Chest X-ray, PA view. Patient: 74 years old, sex F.
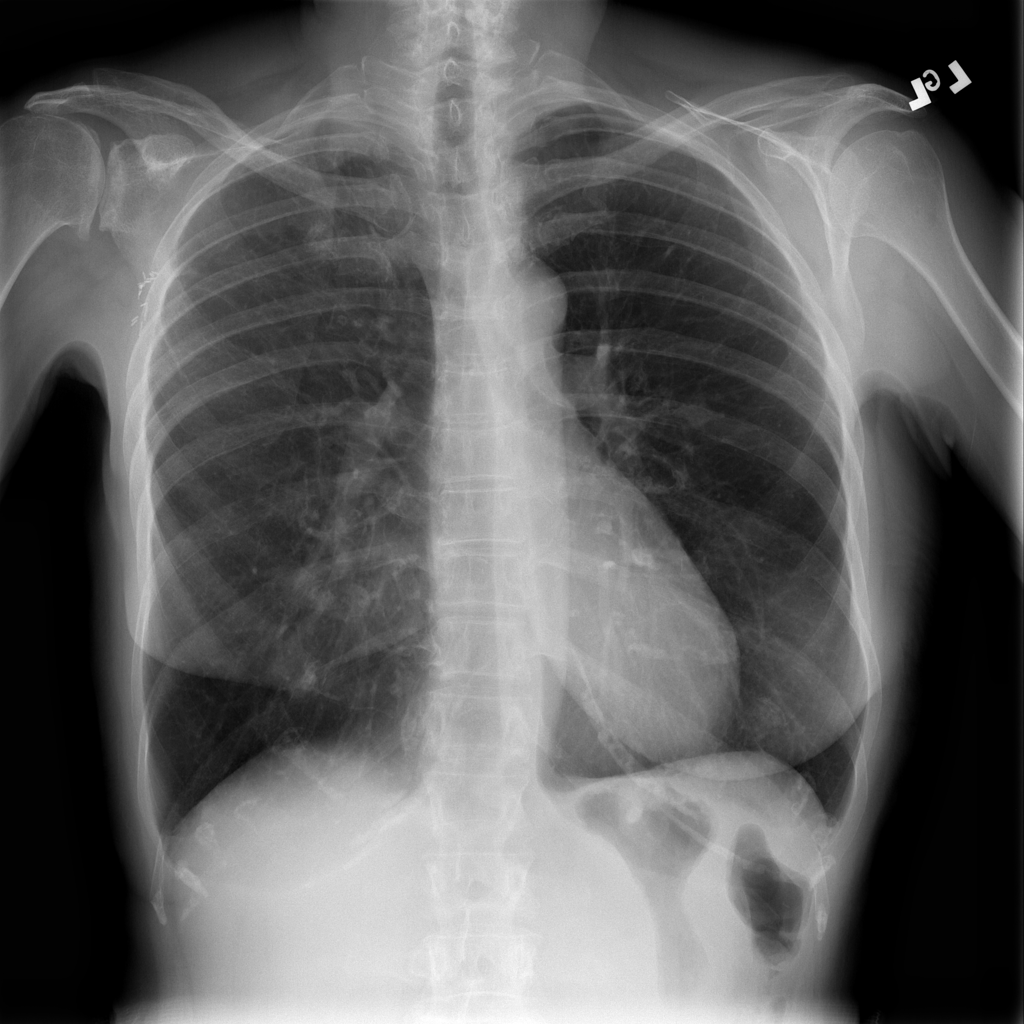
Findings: Atelectasis